Question: On this <URL>, there is an example image of part of memory layout for a program :

What does each line in such an image represent? Does each line represent a single line of physical memory ? Usually physical memory has 32-bit or 64 bit as each line, so in that case, does each line in the image cover several lines of physical memory ?
Thanks.
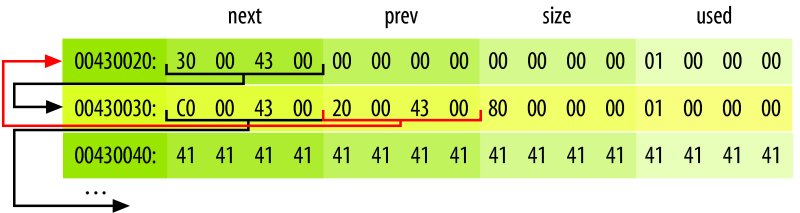
Answer: Each two digit group represents one octet (byte). They are often laid out in groups of 16 octets because it fits well on a printed page or terminal screen. The address of the leftmost octet is in the left column (e.g. '<PHONE>').
This representation is used as a typographic convention and does not necessarily have any relation to the physical structure of memory.